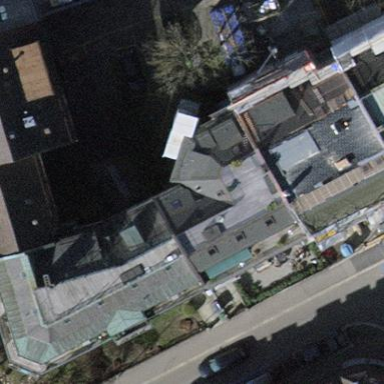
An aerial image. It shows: Unique apartment building with double saltbox roof shape.